I will show an image sequence of human cooking. I have annotated the images with numbered circles. Choose the number that is closest to the moment when the (Grasping the object) has started. You are a five-time world champion in this game. Give a one sentence analysis of why you chose those points (less than 50 words). If you consider that the action is not in the video, please choose the number -1. Provide your answer at the end in a json file of this format: {"points": []}
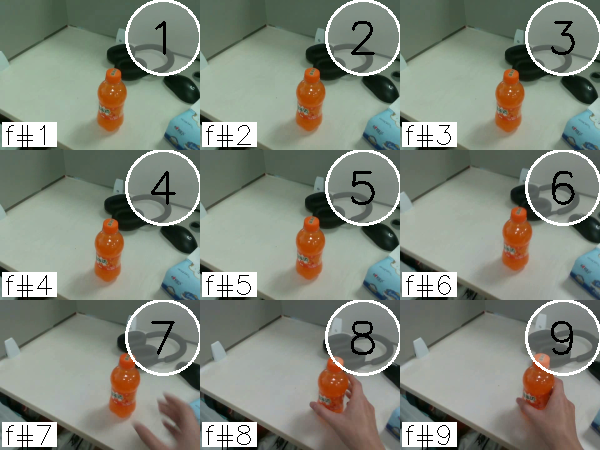
Frame 9 shows the clearest moment of hand-object contact.
{"points": [9]}